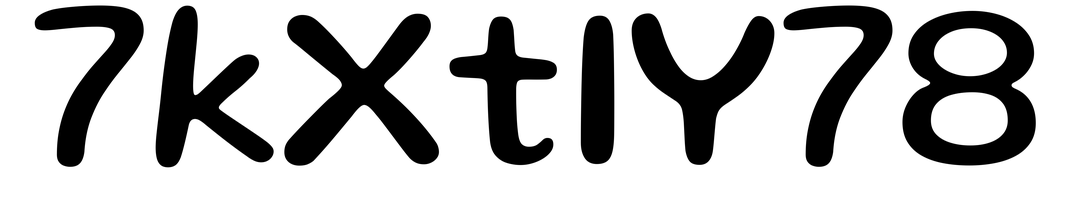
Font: Gluten_Regular